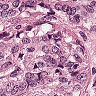
Metastatic tissue present: yes